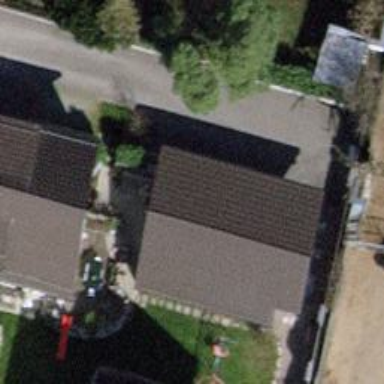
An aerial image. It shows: Simple and straightforward house.